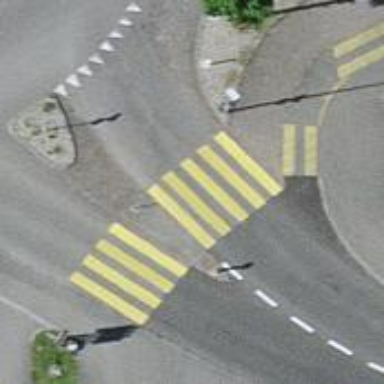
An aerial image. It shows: Zebra crossing with crossing island.